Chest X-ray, AP view. Patient: 56 years old, sex F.
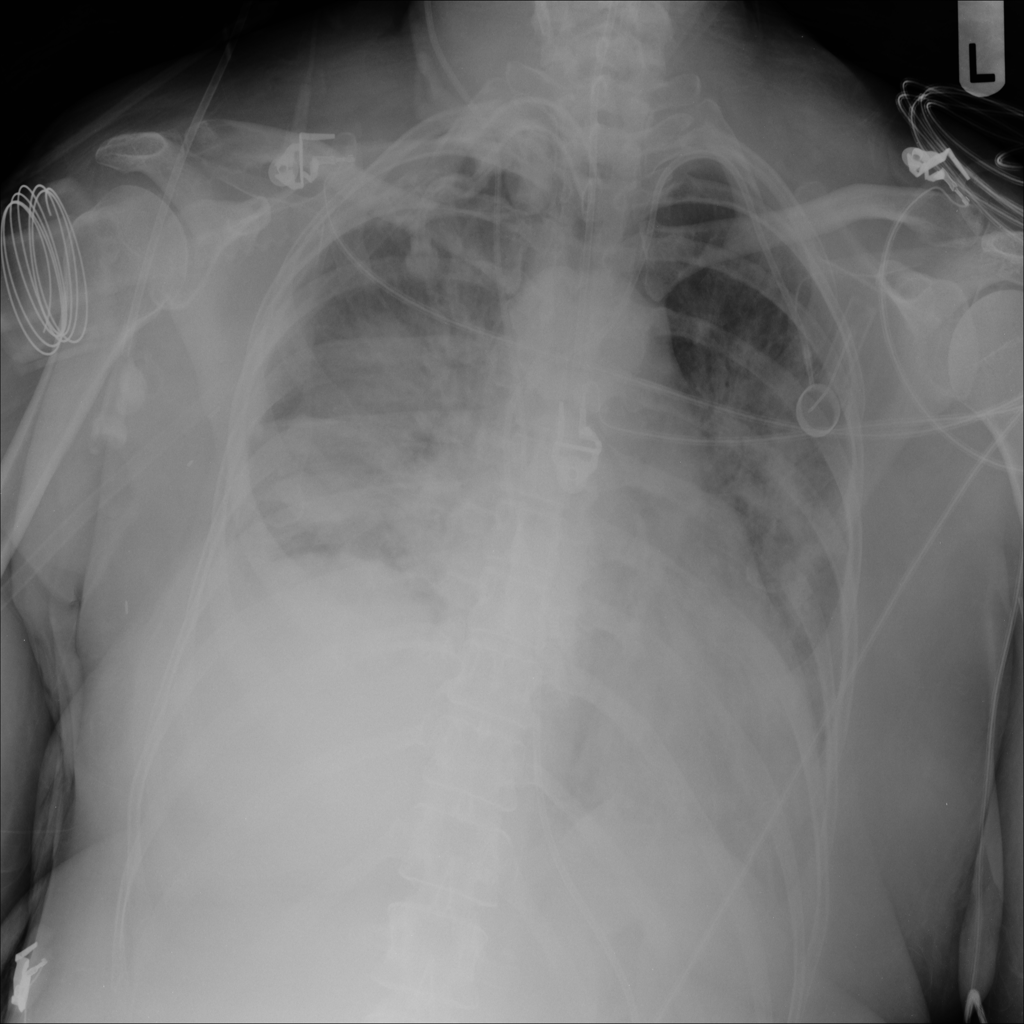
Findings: Consolidation, Infiltration